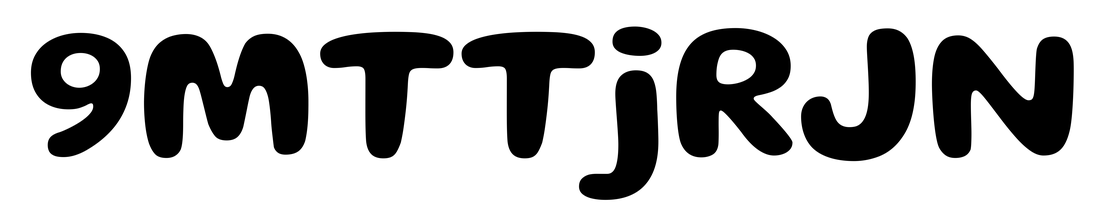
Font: Gluten_SemiBold